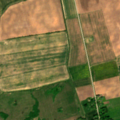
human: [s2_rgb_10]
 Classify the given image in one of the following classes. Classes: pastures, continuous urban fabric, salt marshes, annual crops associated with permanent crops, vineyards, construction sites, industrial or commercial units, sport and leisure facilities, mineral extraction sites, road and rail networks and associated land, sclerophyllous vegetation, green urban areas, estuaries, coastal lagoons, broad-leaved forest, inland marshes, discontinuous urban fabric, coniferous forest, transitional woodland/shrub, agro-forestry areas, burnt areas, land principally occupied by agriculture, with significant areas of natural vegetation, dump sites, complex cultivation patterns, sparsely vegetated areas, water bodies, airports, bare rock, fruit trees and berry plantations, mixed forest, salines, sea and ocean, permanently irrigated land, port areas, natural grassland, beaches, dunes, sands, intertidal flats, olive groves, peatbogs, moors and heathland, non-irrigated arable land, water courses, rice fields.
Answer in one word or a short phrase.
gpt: non-irrigated arable land, complex cultivation patterns, land principally occupied by agriculture, with significant areas of natural vegetation, transitional woodland/shrub